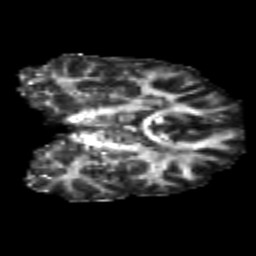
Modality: FA
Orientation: coronal
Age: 20
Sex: male
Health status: healthy
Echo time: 0.074 s